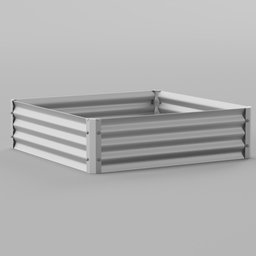
Label: tools